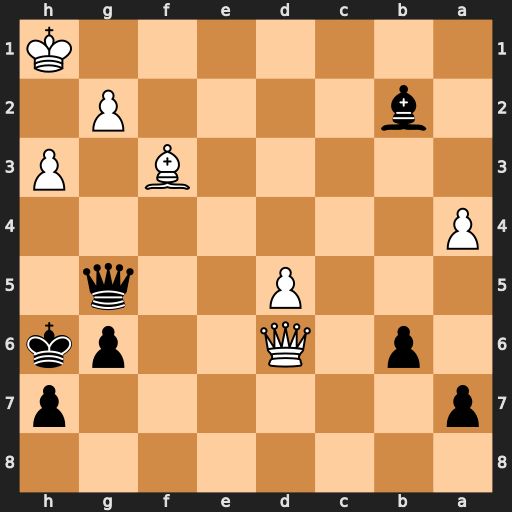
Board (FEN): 8/p6p/1p1Q2pk/3P2q1/P7/5B1P/1b4P1/7K
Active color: b
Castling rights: -
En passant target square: -
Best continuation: Qc1+ Kh2 Qe3 Qf8+ Bg7